Field crop: maize
Growth stage: 2
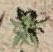
Species: atriplex